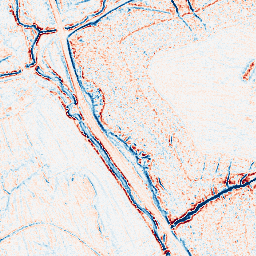
Category: edge_preserving
Decomposition family: anisotropic_diffusion
Decomposition parameters: iterations: 5
kappa: 30
gamma: 0.15
Upsampling method: sinc_hamming
Upsampling parameters: scale: 2
kernel_size: 4
Upsampling scale: 2